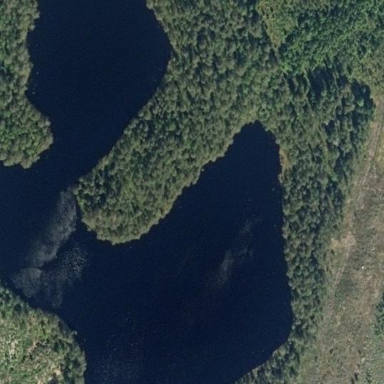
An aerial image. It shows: Serene lake surrounded by nature.